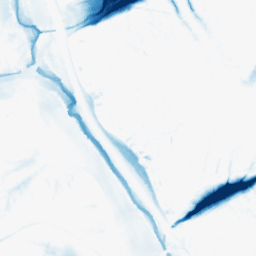
Category: morphological
Decomposition family: morphological
Decomposition parameters: operation: closing
size: 20
Upsampling method: quadratic
Upsampling parameters: scale: 4
Upsampling scale: 4